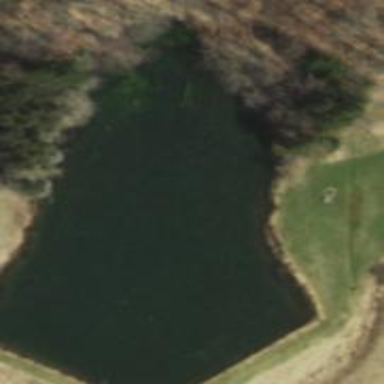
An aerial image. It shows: Pond with natural water.